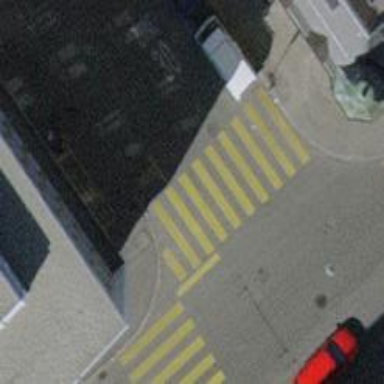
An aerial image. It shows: Unmarked crossing with traffic calming table on the road.